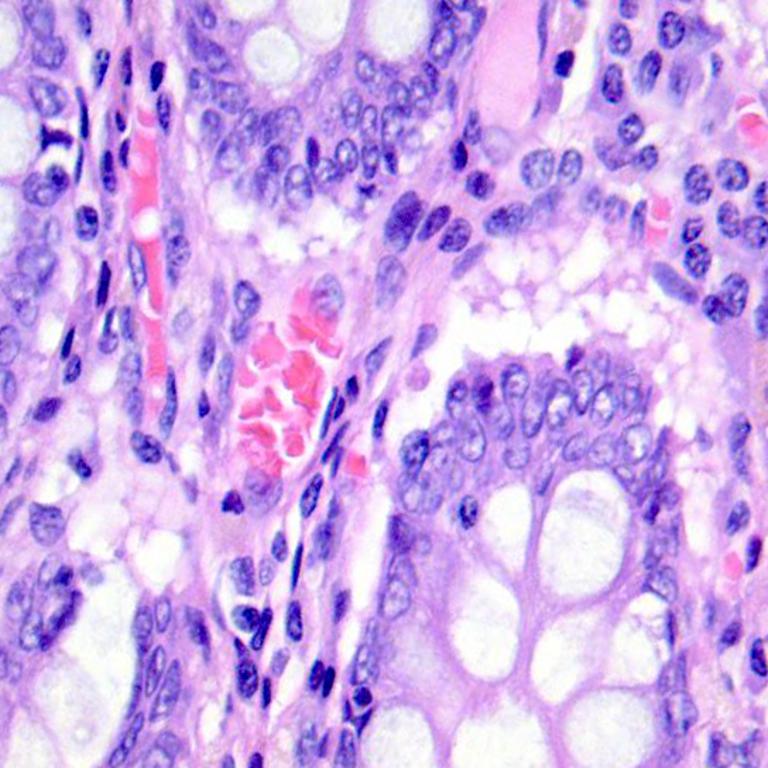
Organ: colon
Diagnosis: benign